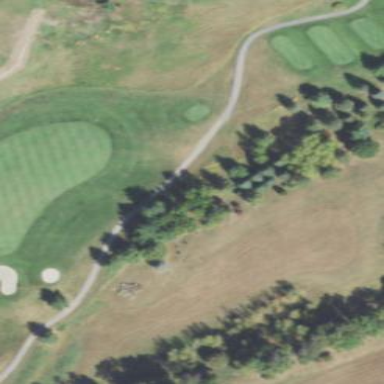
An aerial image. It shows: Rough area in golf course.